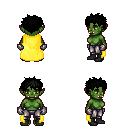
a pixel art fantasy rpg character, female body template, orc, green skin, yellow cape, metal pants, black bedhead hairstyle, metal gloves, black shoes, four views (front, back, left, right), 2x2 character sprite sheet, small pixel art, hard edges, no anti-aliasing